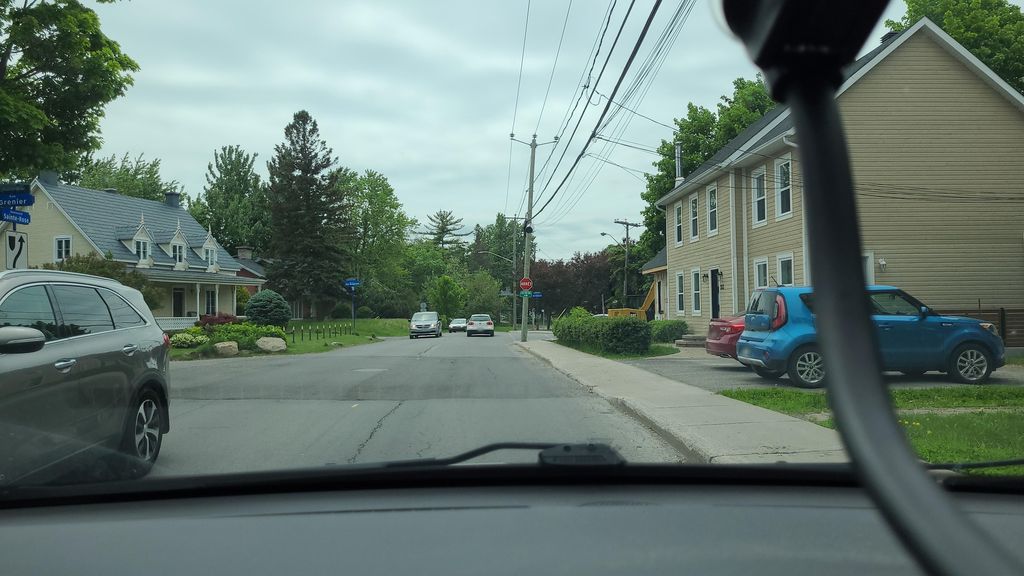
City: montreal